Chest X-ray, PA view. Patient: 65 years old, sex F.
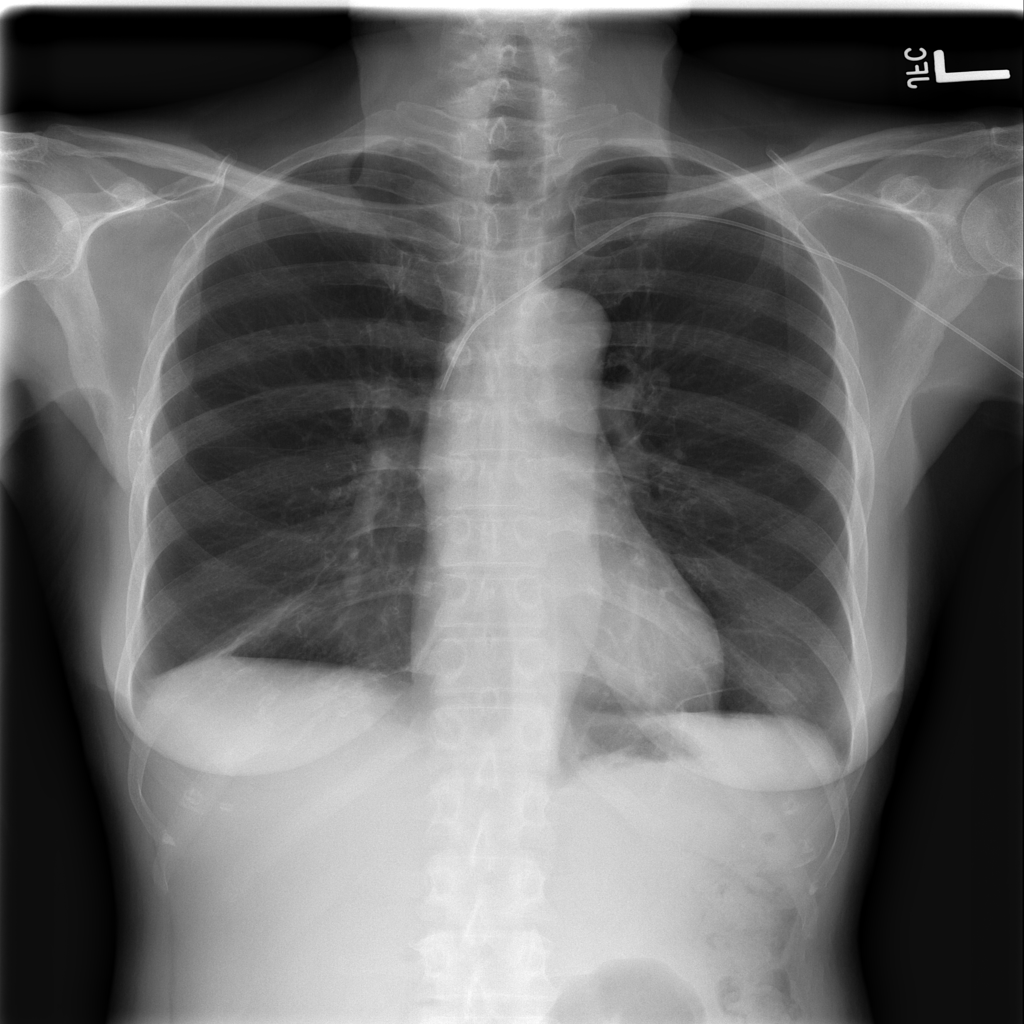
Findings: Atelectasis